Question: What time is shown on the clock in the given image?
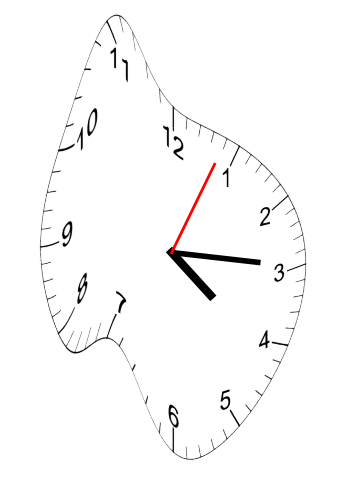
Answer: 04:15:04